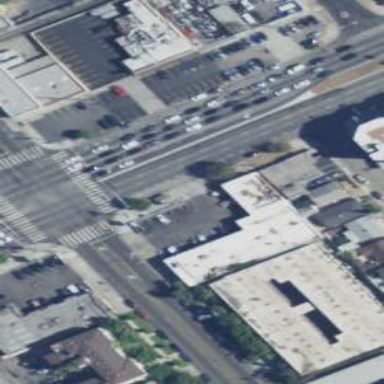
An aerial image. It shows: Retail building.